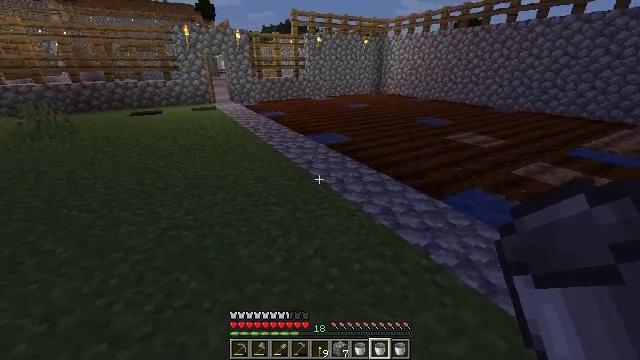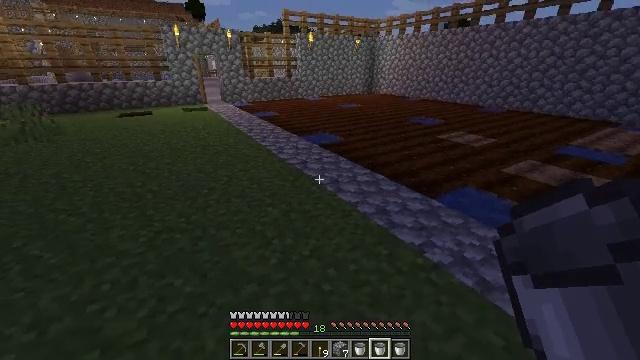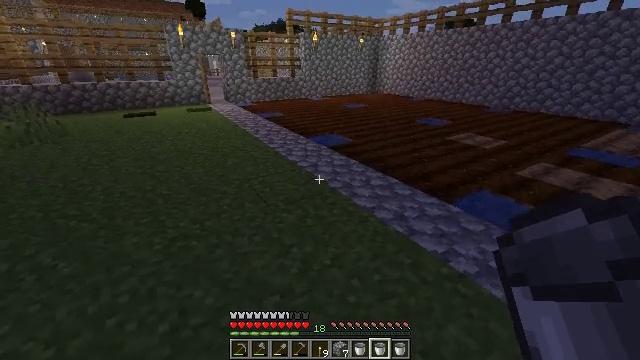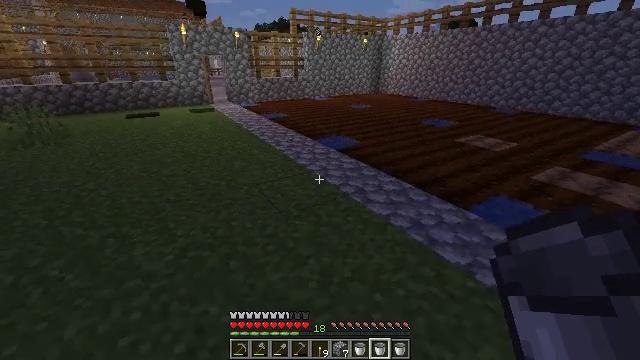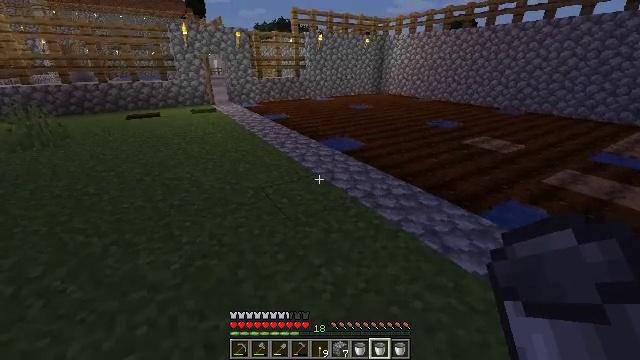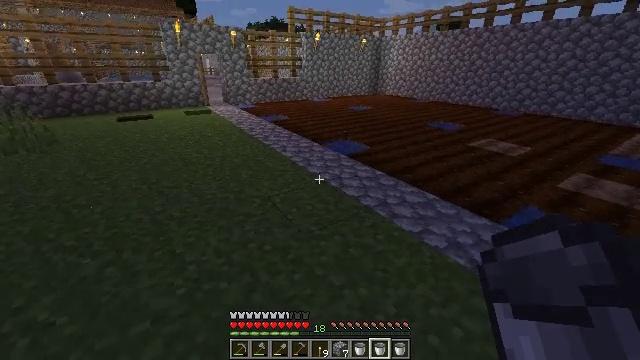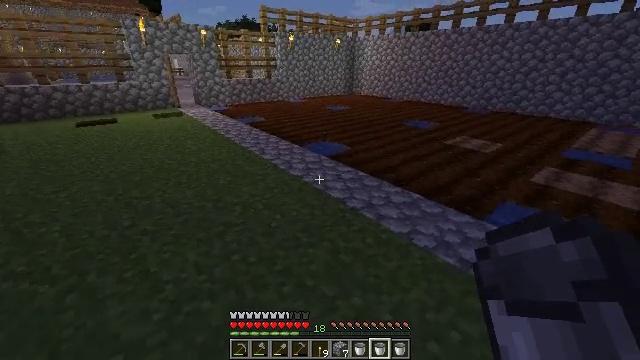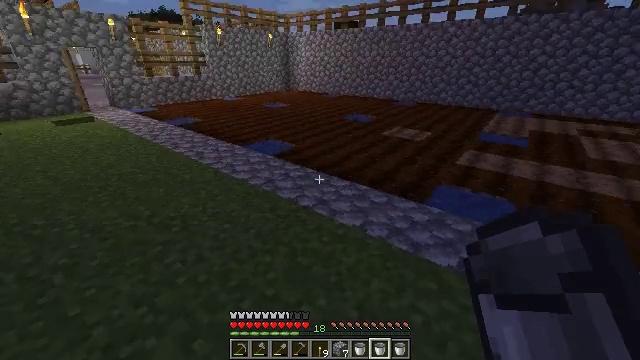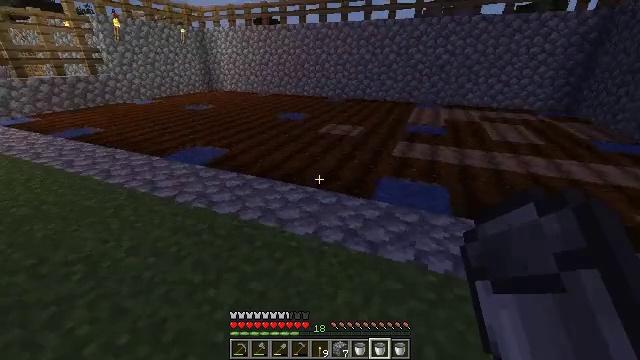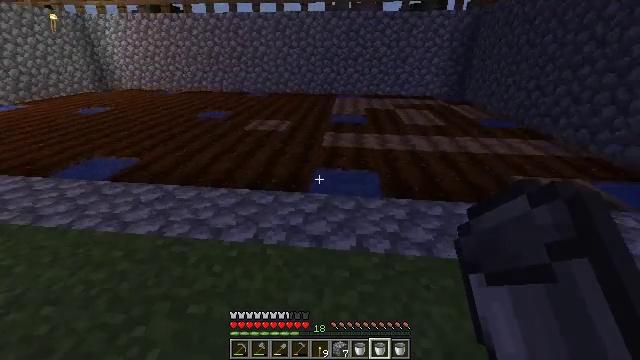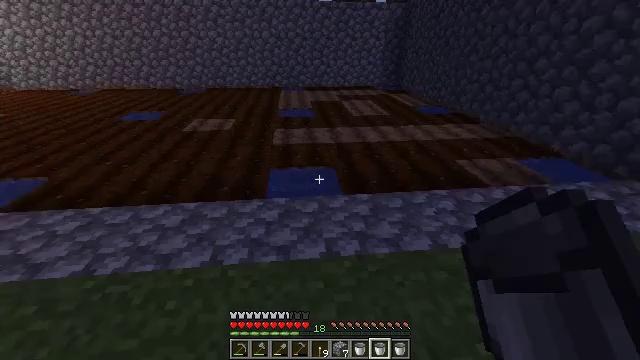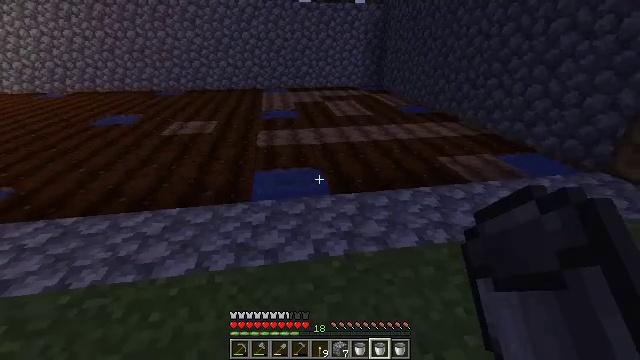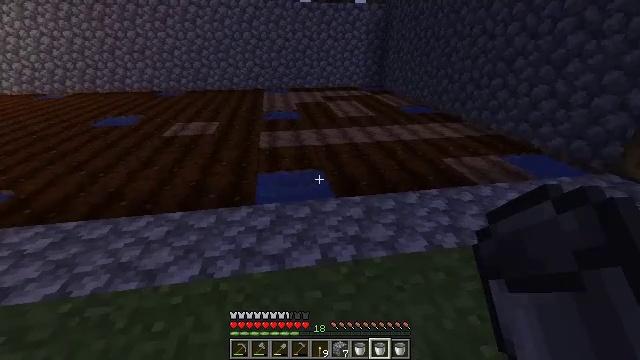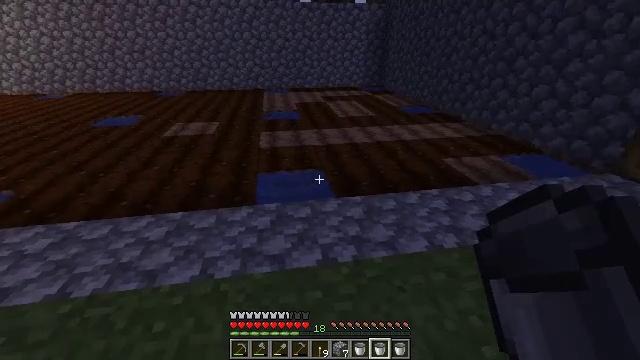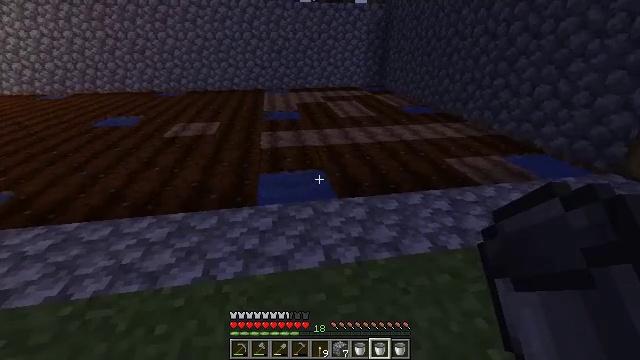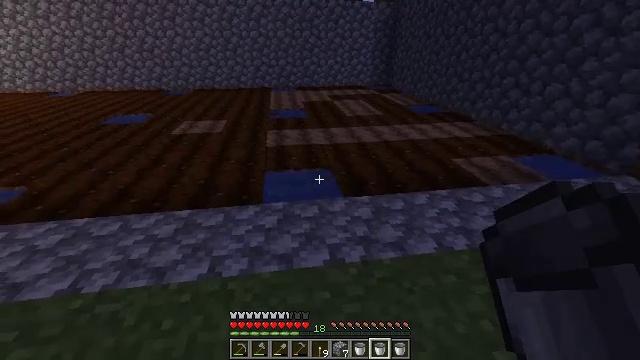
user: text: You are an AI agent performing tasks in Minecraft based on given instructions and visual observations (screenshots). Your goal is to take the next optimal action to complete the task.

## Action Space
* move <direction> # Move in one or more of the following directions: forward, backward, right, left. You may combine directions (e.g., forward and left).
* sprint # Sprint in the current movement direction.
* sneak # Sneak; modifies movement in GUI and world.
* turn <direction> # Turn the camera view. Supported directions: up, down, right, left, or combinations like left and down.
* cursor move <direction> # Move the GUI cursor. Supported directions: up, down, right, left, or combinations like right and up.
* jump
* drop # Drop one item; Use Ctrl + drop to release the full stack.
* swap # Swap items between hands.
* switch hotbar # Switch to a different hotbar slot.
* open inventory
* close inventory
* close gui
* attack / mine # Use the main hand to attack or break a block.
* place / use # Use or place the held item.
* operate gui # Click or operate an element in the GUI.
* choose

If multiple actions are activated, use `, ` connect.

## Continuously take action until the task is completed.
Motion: motion action
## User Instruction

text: Dig up the farmland.
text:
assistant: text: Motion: move forward and move left, turn right
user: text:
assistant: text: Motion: move forward and move left
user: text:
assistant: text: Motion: move forward and move left
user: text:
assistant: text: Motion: move forward and move left
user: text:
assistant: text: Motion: move forward and move left, turn right
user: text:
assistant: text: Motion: move forward, turn right
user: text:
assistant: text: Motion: move forward, turn right
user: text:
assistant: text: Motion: move forward, turn right
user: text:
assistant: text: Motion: move forward, turn right and down
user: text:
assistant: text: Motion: turn right and down
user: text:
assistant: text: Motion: turn right
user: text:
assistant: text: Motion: no_op
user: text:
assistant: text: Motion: no_op
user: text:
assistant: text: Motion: no_op
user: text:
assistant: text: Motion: turn left
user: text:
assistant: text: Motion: no_op
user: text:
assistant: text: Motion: turn right
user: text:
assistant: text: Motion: turn right
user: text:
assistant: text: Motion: turn right
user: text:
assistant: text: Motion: no_op
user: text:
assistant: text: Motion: no_op
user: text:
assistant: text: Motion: move forward
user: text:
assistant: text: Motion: move forward
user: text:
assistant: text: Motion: move forward
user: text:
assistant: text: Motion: move forward
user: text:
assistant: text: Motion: move forward
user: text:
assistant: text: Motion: move forward
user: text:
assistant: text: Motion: move forward and move right
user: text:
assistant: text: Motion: move forward and move right
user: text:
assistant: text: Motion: move forward and move right, turn right